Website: walmart
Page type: payment
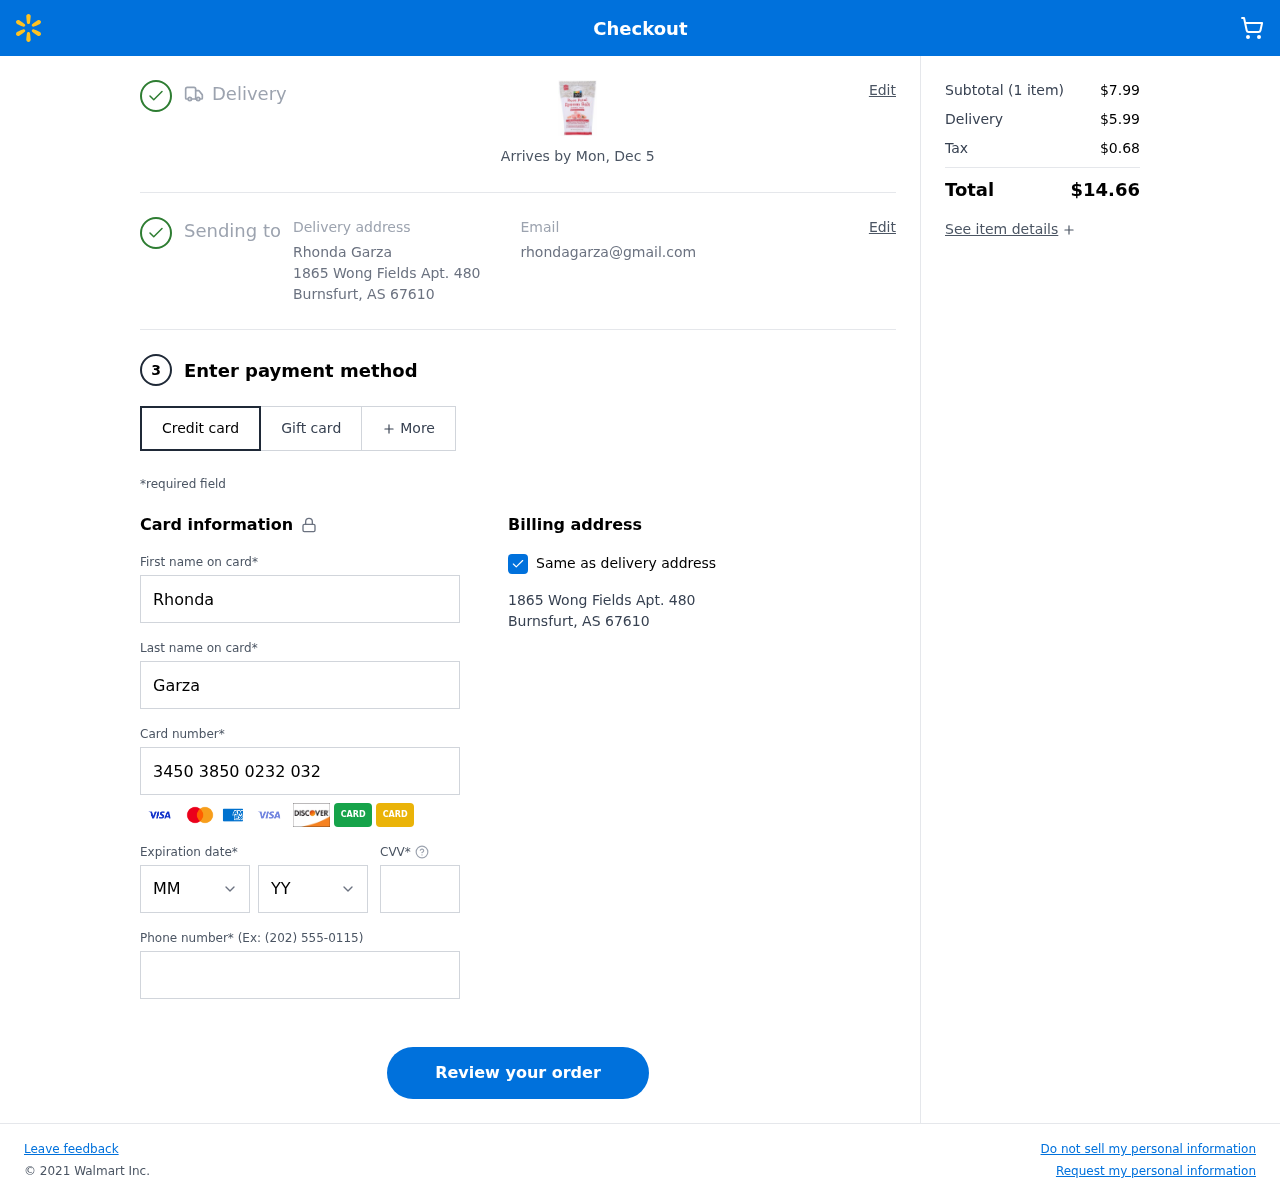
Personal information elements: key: PII_CARD_CVV
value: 9755
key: PII_CARD_EXPIRY_MONTH
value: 06
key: PII_CARD_EXPIRY_YEAR
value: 27
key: PII_CARD_NUMBER
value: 3450 3850 0232 032
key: PII_CITY
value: Burnsfurt
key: PII_EMAIL
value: rhondagarza@gmail.com
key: PII_FIRSTNAME
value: Rhonda
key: PII_FULLNAME
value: Rhonda Garza
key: PII_LASTNAME
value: Garza
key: PII_PHONE
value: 4803121893
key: PII_POSTCODE
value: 67610
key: PII_STATE_ABBR
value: AS
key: PII_STREET
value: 1865 Wong Fields Apt. 480
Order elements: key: ORDER_DELIVERY_DATE
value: Arrives by Mon, Dec 5
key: ORDER_NUM_ITEMS
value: (1 item)
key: ORDER_SUBTOTAL
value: $7.99
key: ORDER_SHIPPING_COST
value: $5.99
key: ORDER_TAX
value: $0.68
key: ORDER_TOTAL
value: $14.66